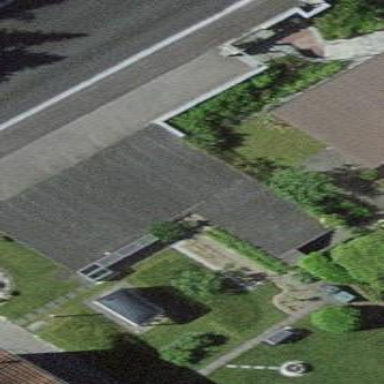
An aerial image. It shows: Garage building.